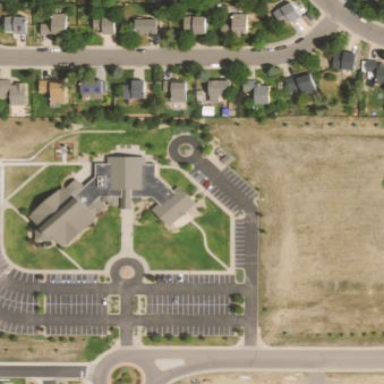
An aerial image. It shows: Beautiful church building.